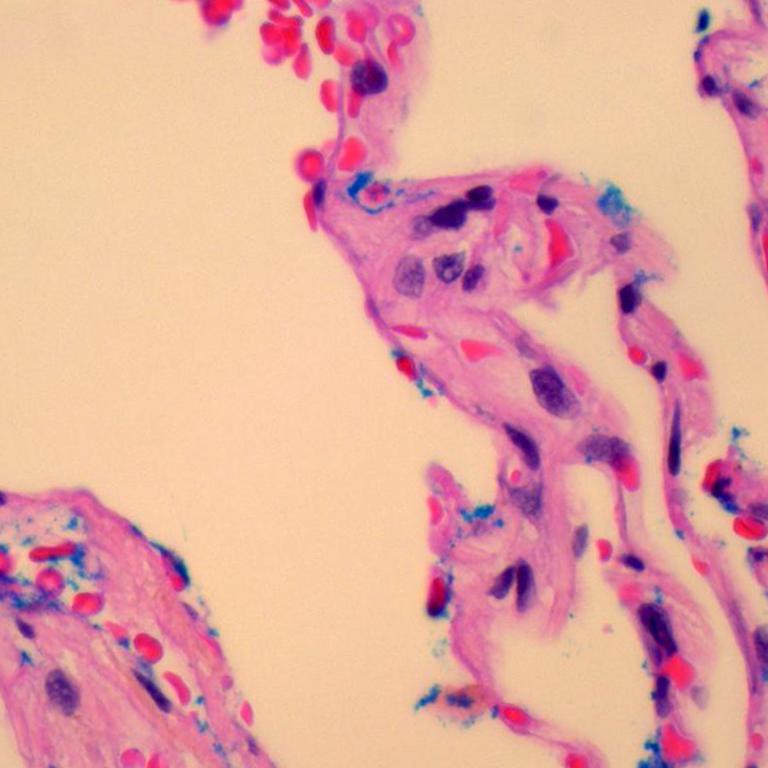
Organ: lung
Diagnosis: benign